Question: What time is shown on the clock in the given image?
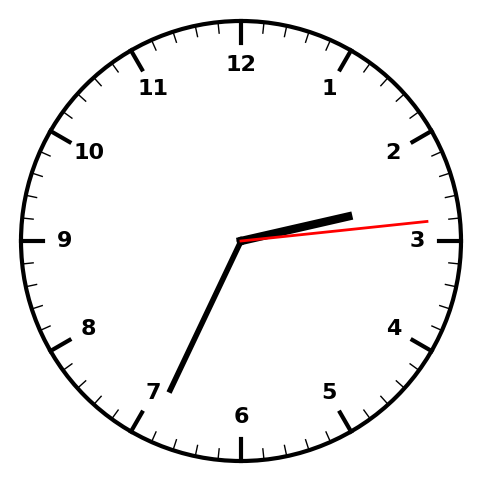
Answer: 02:34:14